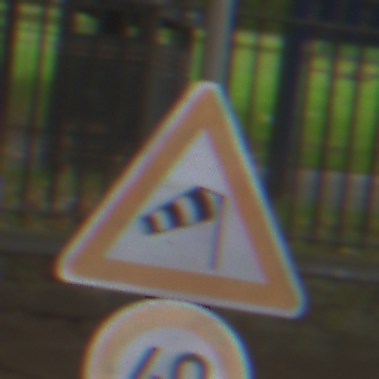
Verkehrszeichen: SeitenwindVonRechts
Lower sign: Geschwindigkeit40
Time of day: MorningAfternoon
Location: Outdoor (Urban)
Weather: Overcast
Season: NotSpecified
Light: Natural